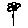
Label: flower